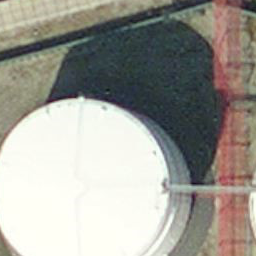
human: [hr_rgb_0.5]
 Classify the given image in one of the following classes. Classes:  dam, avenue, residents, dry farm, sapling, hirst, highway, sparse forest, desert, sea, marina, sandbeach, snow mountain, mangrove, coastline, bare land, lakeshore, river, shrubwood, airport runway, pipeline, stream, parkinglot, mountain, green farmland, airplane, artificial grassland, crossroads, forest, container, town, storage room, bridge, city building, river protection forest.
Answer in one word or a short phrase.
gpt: storage room